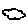
Label: cloud